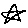
Label: star